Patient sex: M
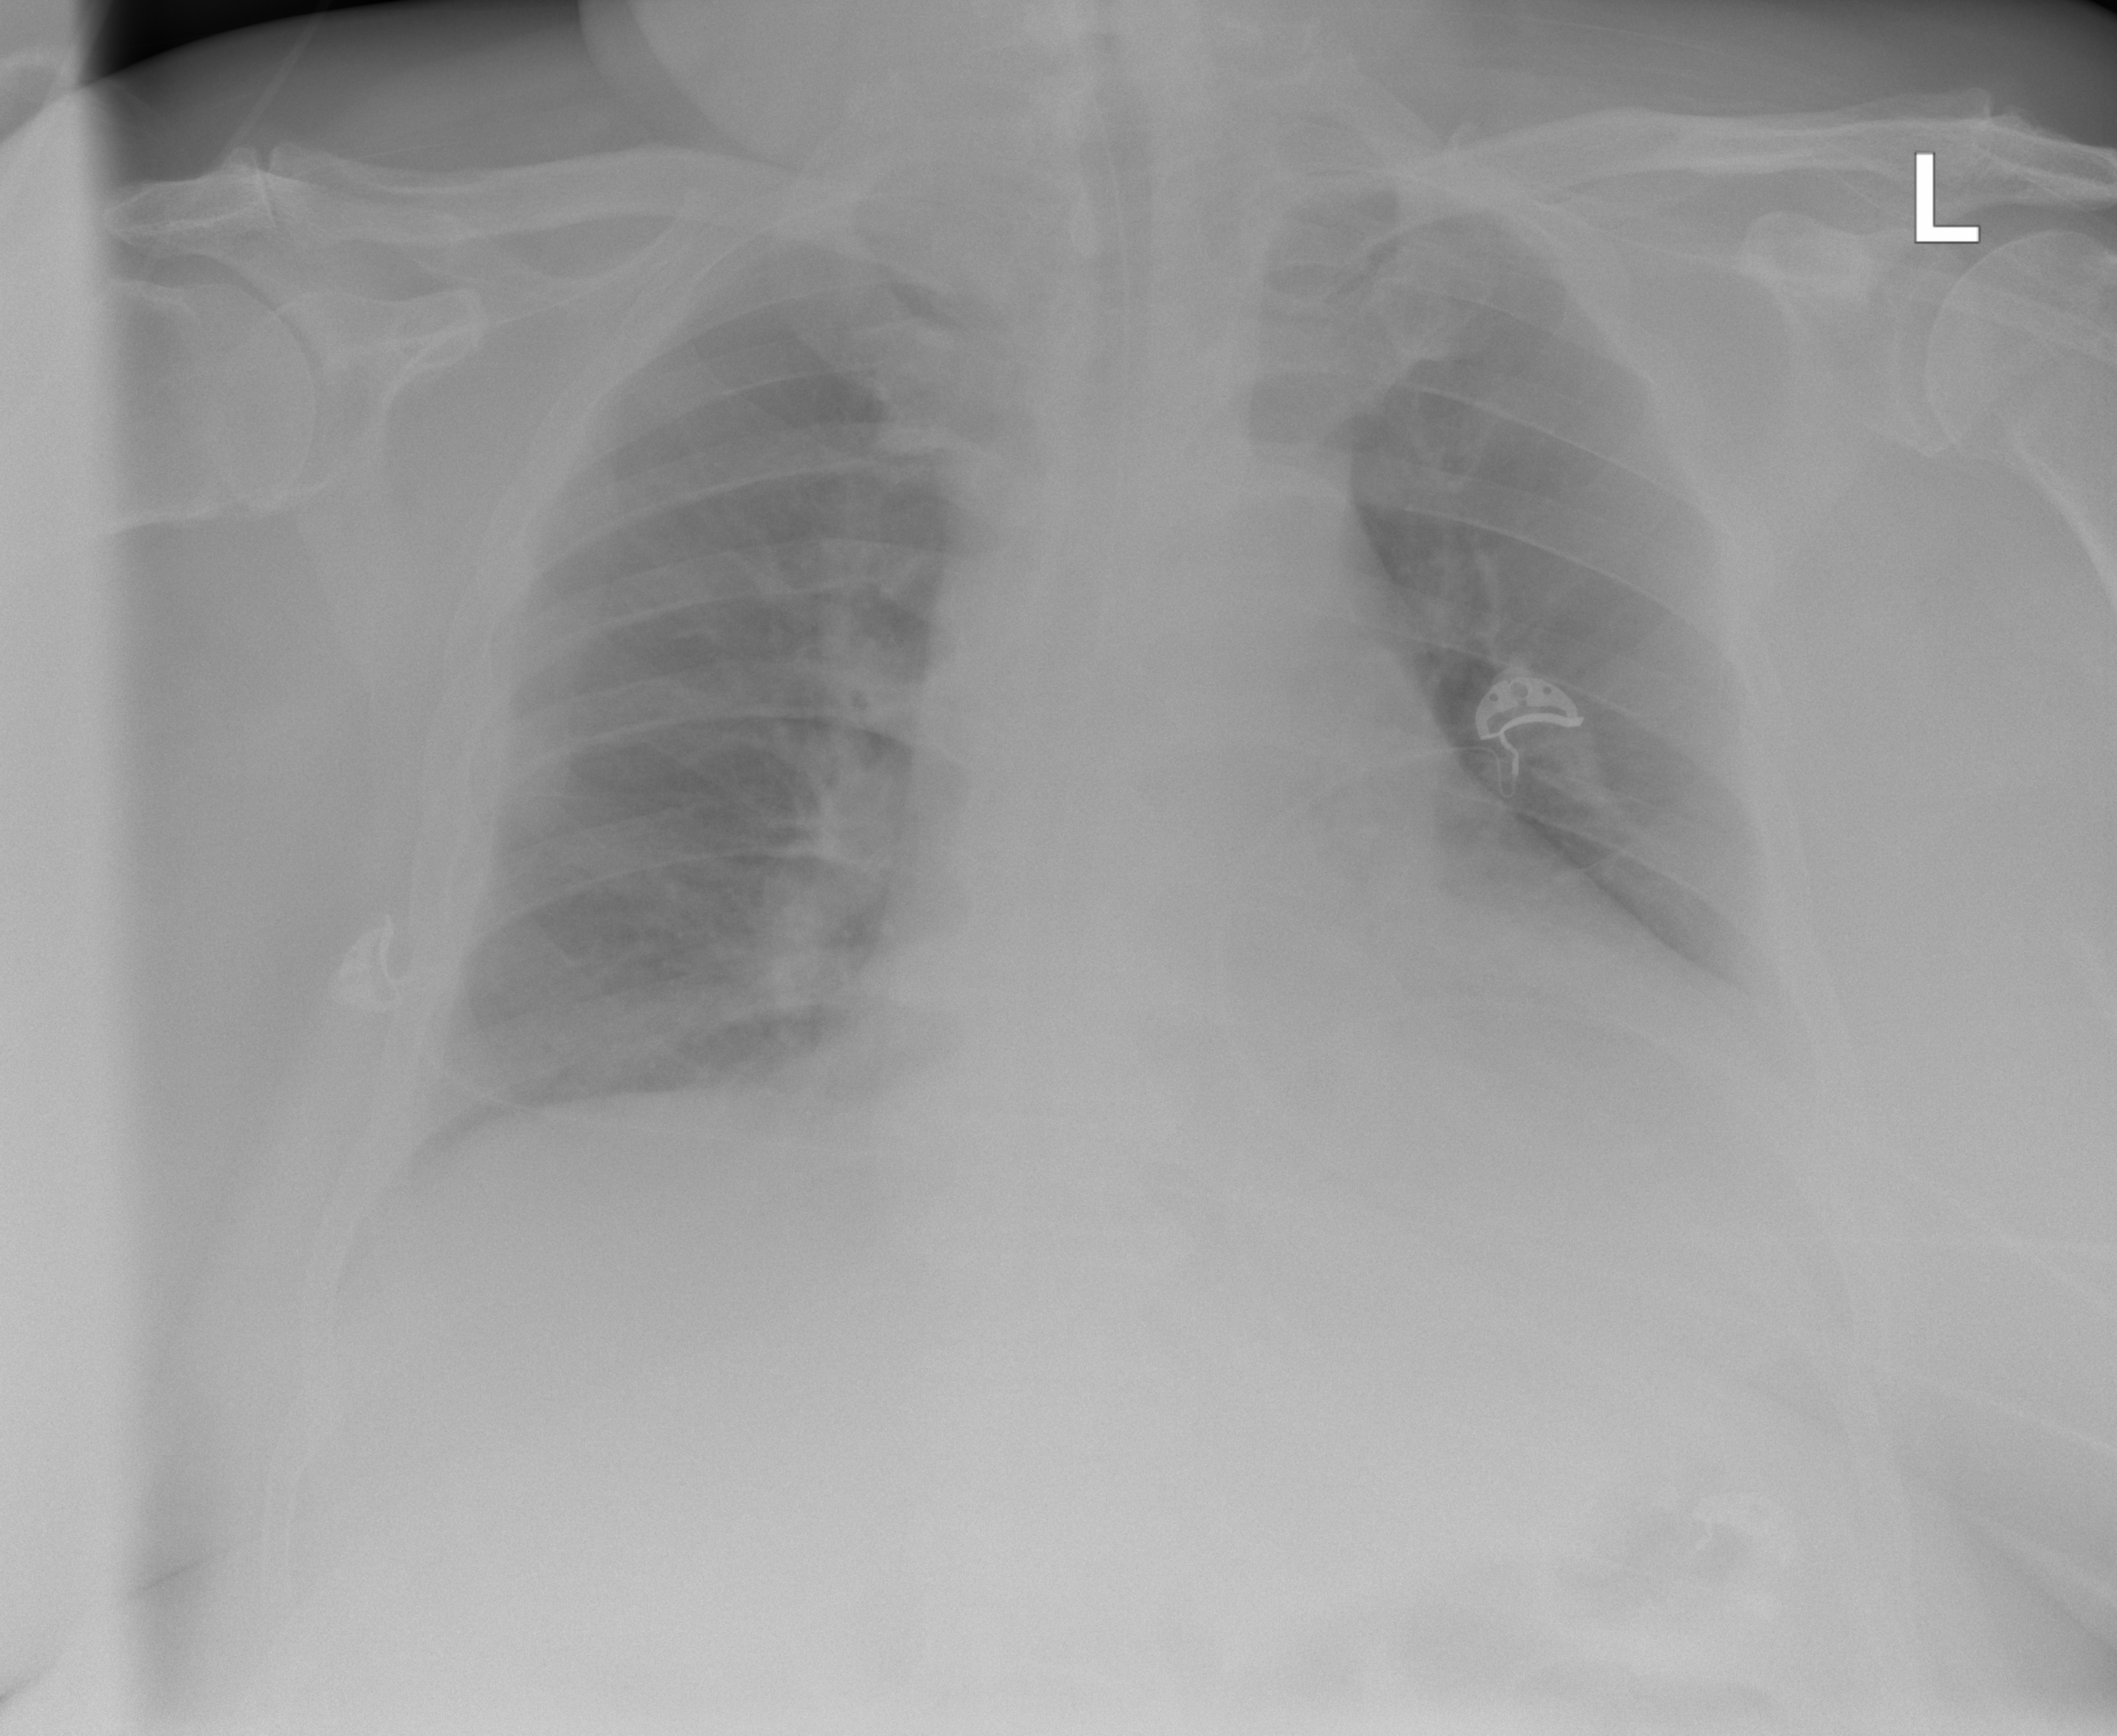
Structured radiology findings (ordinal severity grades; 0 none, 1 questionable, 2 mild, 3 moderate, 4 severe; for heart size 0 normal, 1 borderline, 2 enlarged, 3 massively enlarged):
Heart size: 2
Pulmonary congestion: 2
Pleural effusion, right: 0
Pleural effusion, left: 0
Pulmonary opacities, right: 0
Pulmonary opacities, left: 0
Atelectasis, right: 0
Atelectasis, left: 0